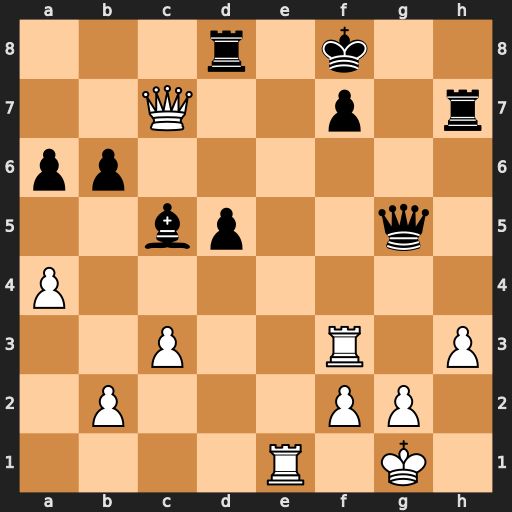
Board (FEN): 3r1k2/2Q2p1r/pp6/2bp2q1/P7/2P2R1P/1P3PP1/4R1K1
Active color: w
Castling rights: -
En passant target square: -
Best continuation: Re5 Rd7 Qxc5+ bxc5 Rxg5